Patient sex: M
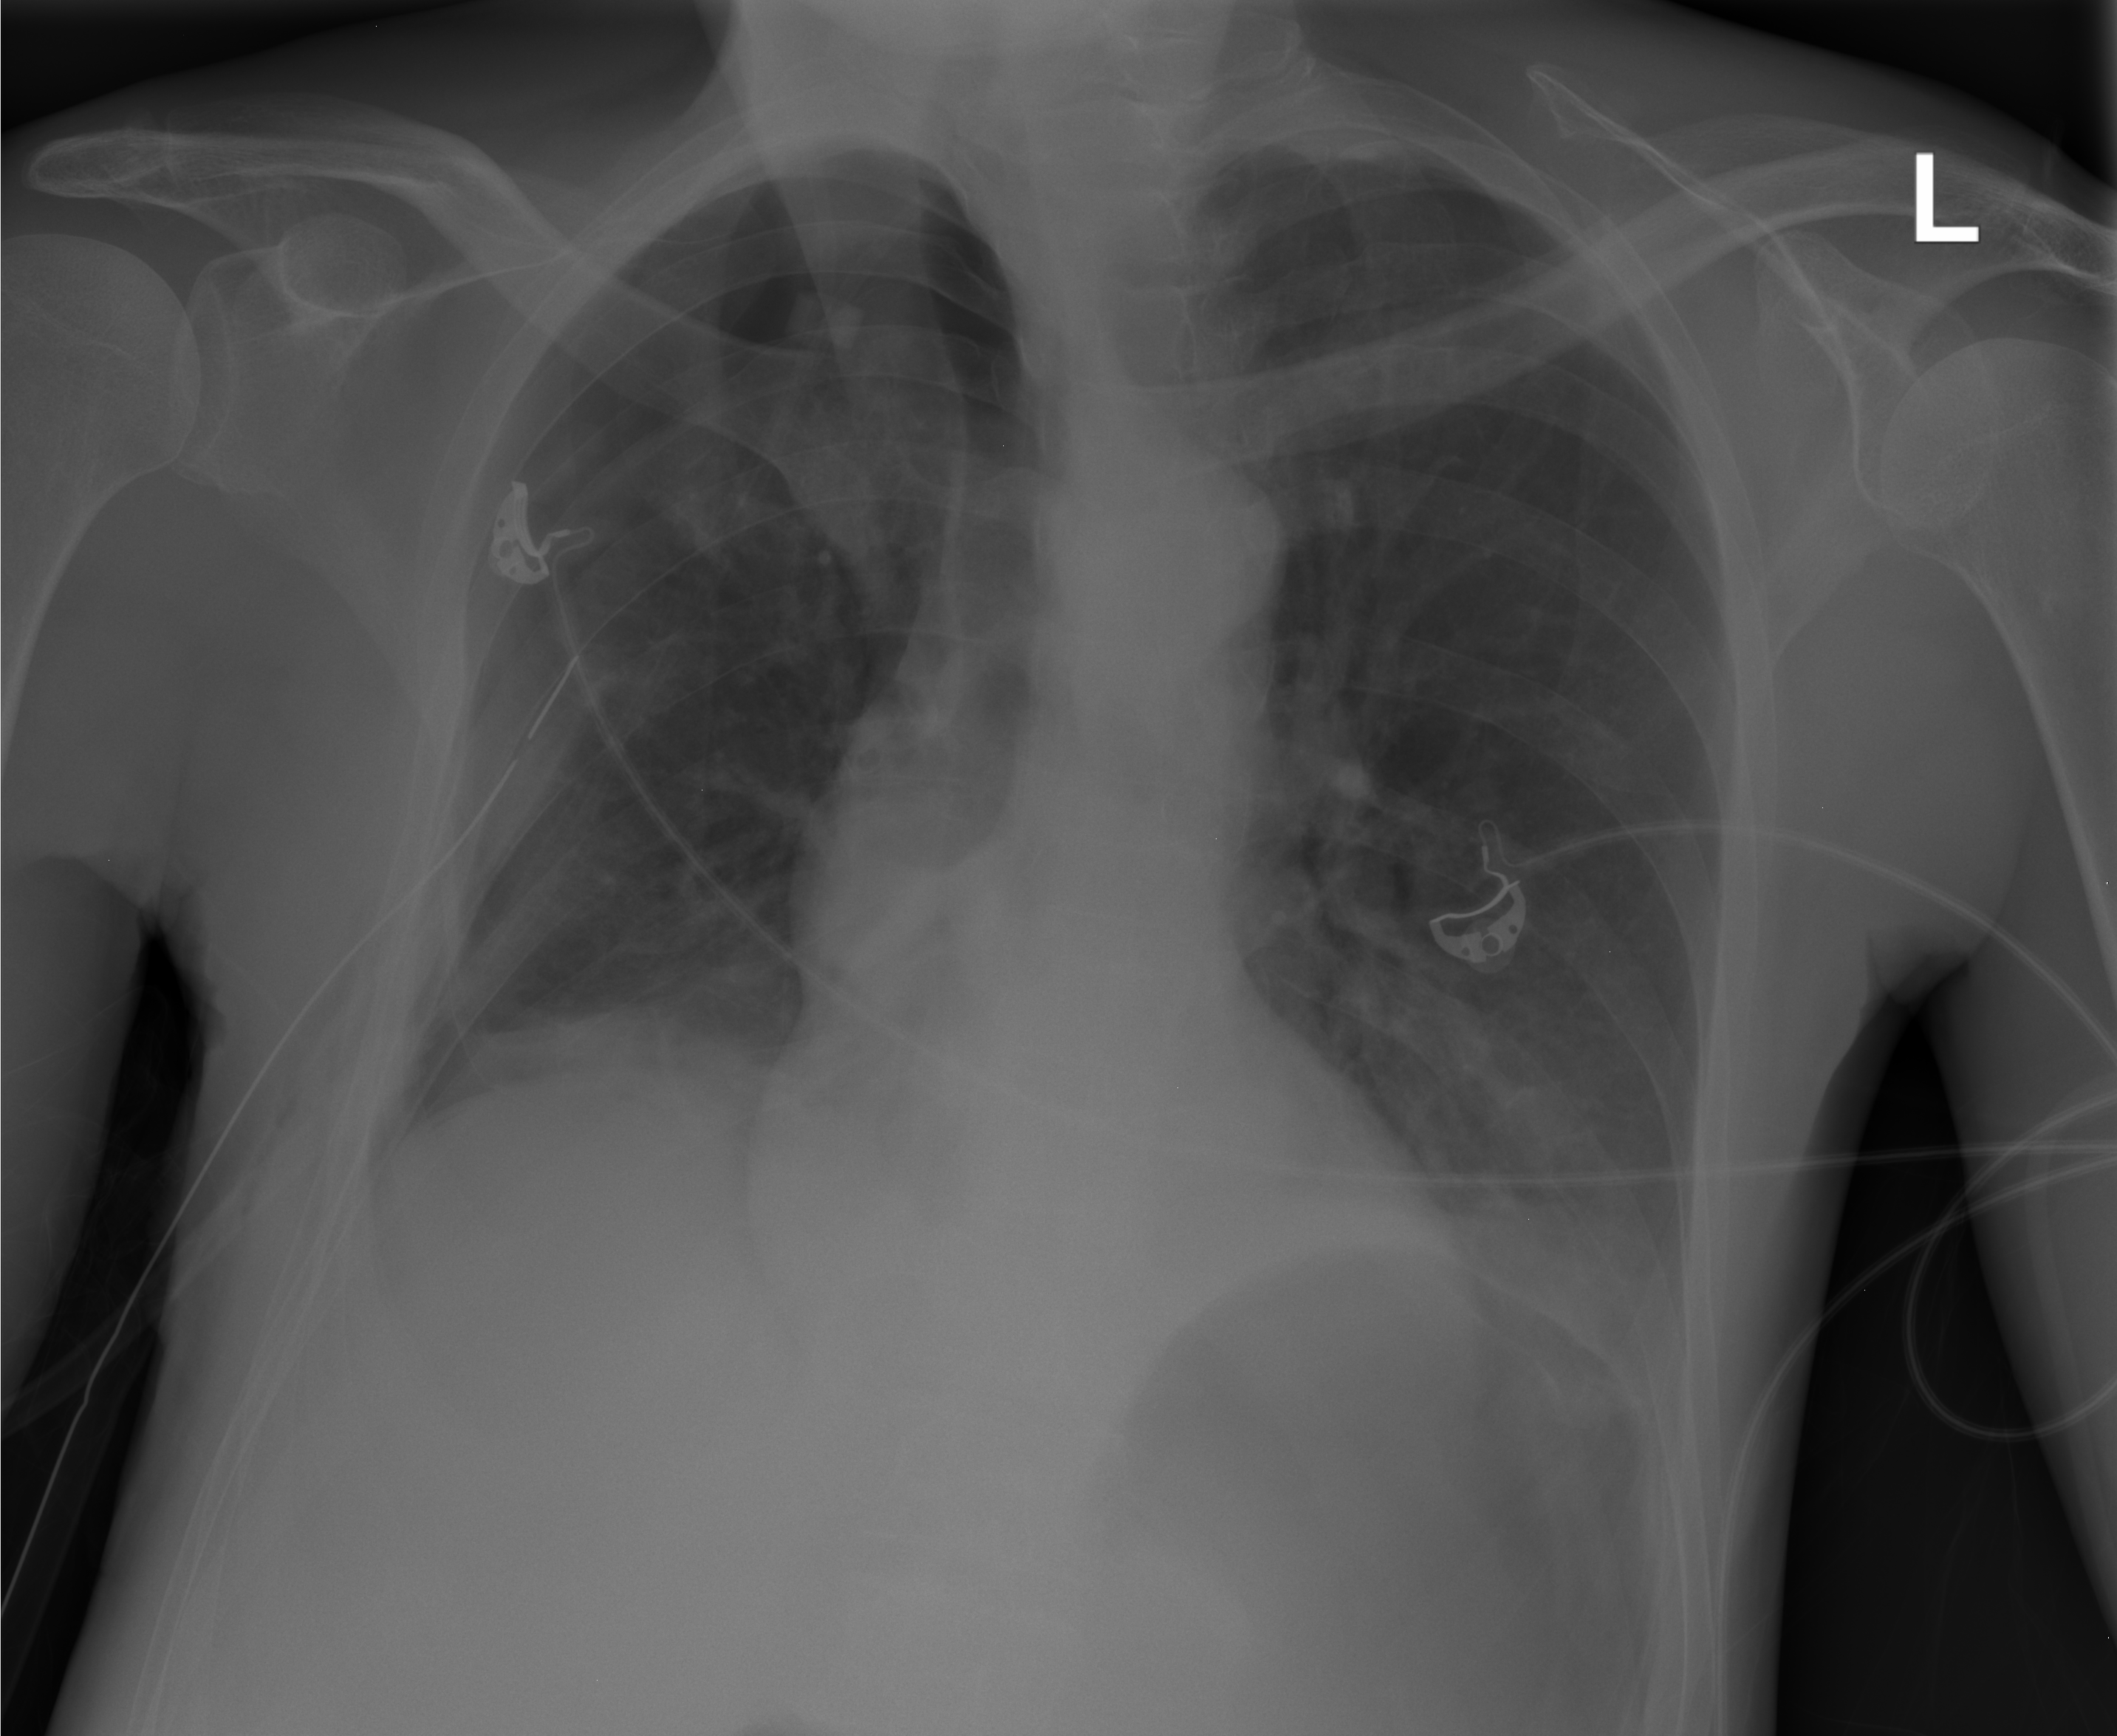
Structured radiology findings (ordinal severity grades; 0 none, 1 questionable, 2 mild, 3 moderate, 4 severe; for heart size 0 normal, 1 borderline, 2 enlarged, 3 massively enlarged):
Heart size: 0
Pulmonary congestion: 0
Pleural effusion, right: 0
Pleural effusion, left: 0
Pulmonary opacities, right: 0
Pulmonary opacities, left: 0
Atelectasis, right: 2
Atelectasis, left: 2